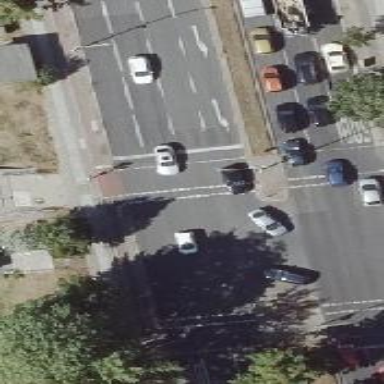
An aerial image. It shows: Footway crossing with traffic signals.